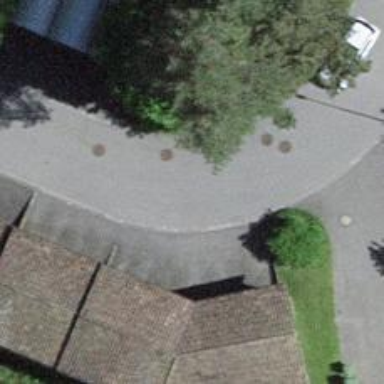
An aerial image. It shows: Asphalt road in living street.